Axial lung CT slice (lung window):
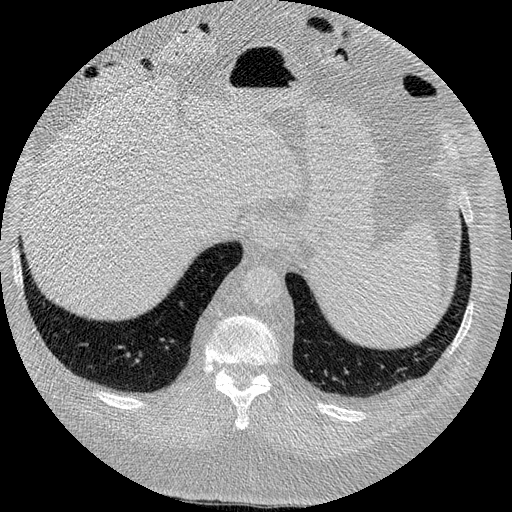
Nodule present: no